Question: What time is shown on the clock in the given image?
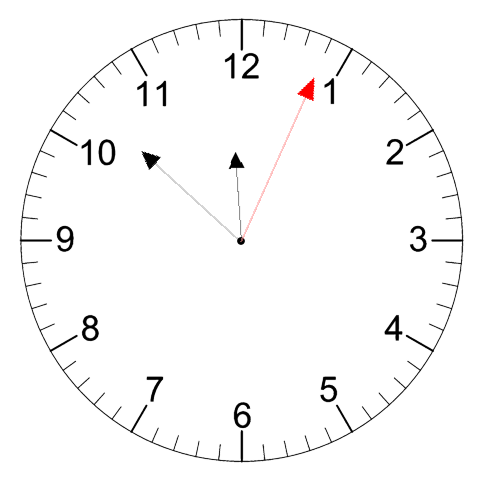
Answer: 11:52:04